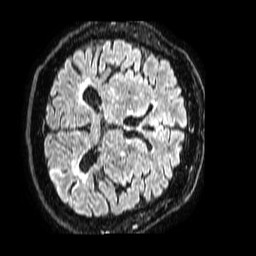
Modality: FLAIR
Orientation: axial
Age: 63
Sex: male
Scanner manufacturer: philips
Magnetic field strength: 1.5 T
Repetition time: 4.8 s
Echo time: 0.3 s